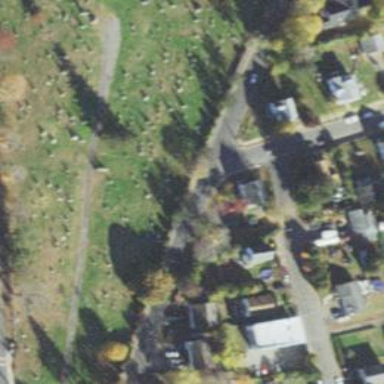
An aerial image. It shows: Cemetery.